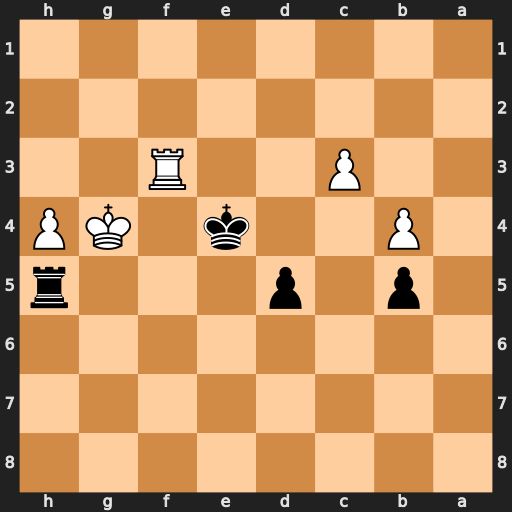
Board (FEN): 8/8/8/1p1p3r/1P2k1KP/2P2R2/8/8
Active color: b
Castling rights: -
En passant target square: -
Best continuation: Rxh4+ Kxh4 Kxf3